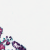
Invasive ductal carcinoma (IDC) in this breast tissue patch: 0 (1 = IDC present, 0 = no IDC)